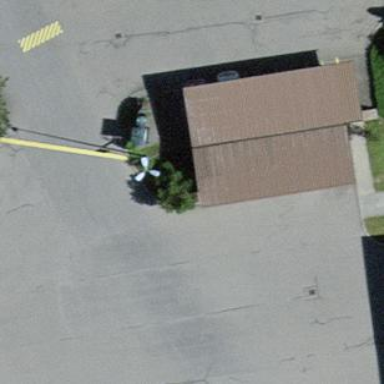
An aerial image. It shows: View of roof of building.